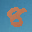
Label: 8